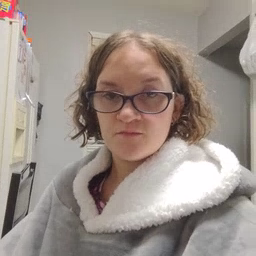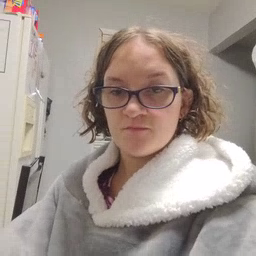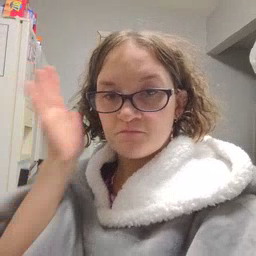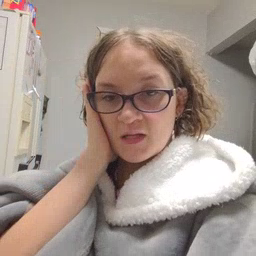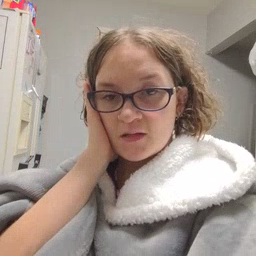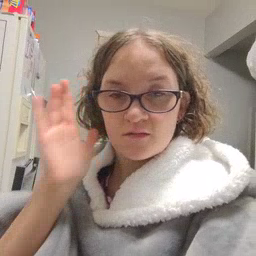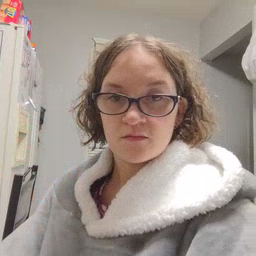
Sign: bed